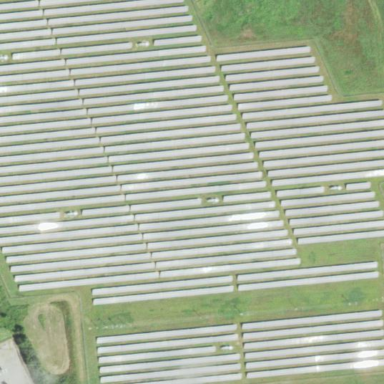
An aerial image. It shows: Solar power plant with photovoltaic technology surrounded by fence.